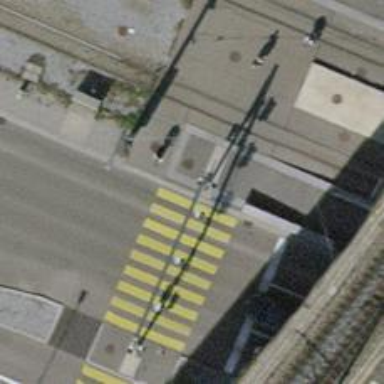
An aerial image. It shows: Kerb barrier.